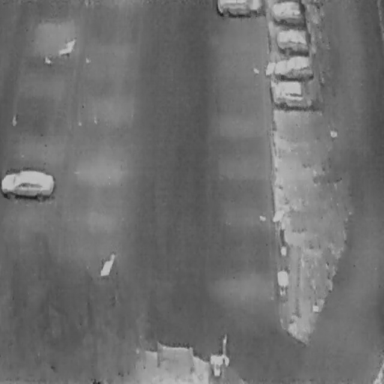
There are six Cars in the infrared image.